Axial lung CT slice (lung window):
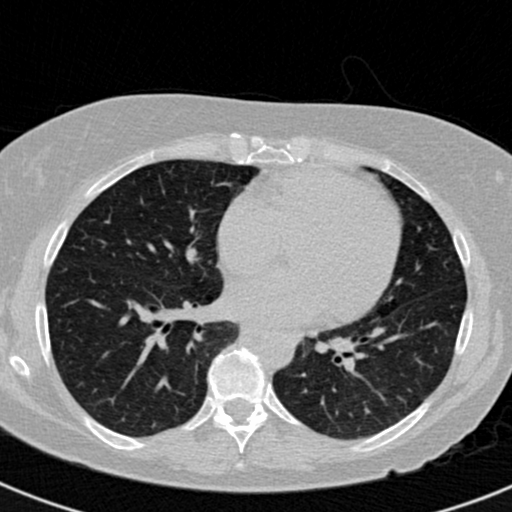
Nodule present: no